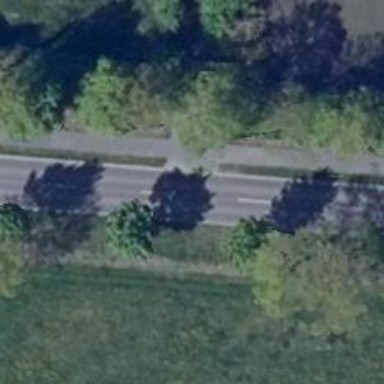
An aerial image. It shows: Tertiary road with asphalt surface.